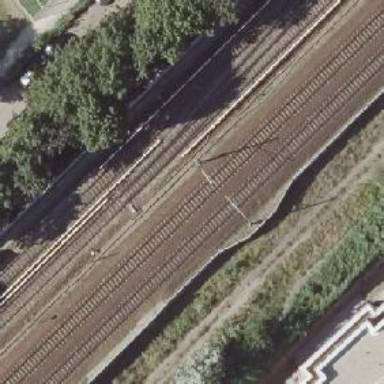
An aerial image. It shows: Milestone along the railway with catenary mast.